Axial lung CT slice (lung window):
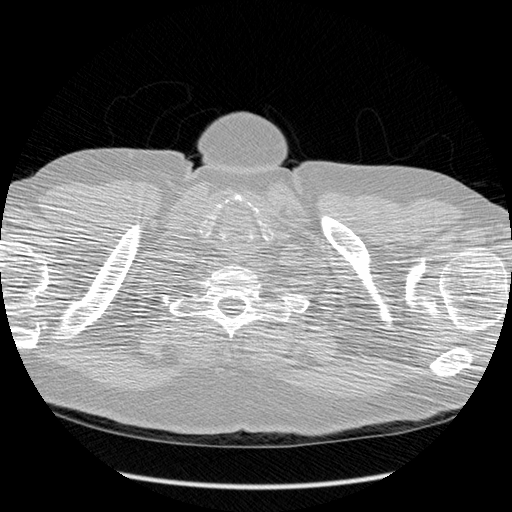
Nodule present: no